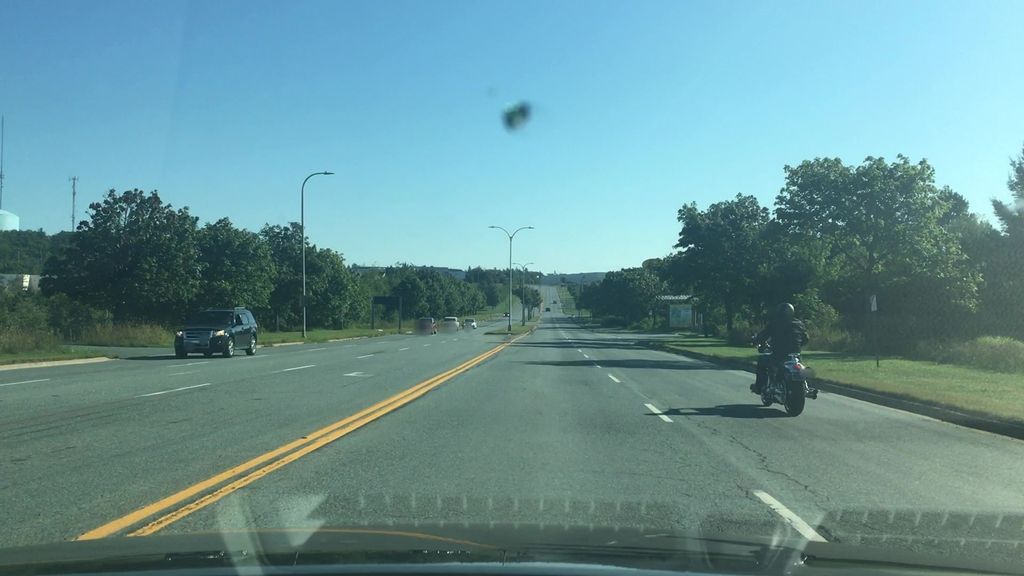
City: halifax